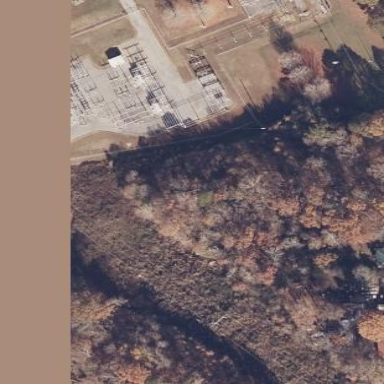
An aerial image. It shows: Outdoor power substation with fence surrounding it. The substation operates at the transmission level.